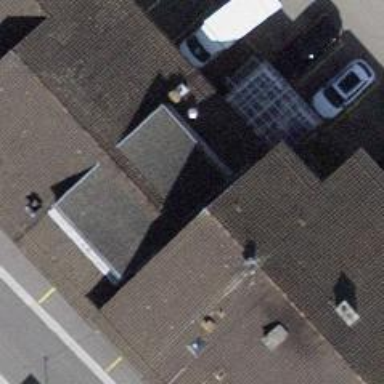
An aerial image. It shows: Restaurant.